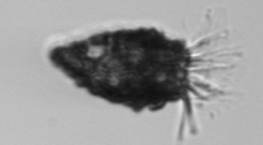
Label: Tintinnopsis